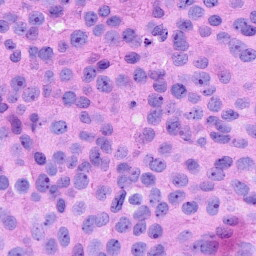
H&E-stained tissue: Breast